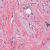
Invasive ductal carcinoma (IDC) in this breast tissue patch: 1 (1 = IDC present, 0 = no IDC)